Field crop: maize
Growth stage: 2
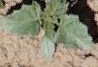
Species: datura